Milling tool wear sample.
Tool blade image: 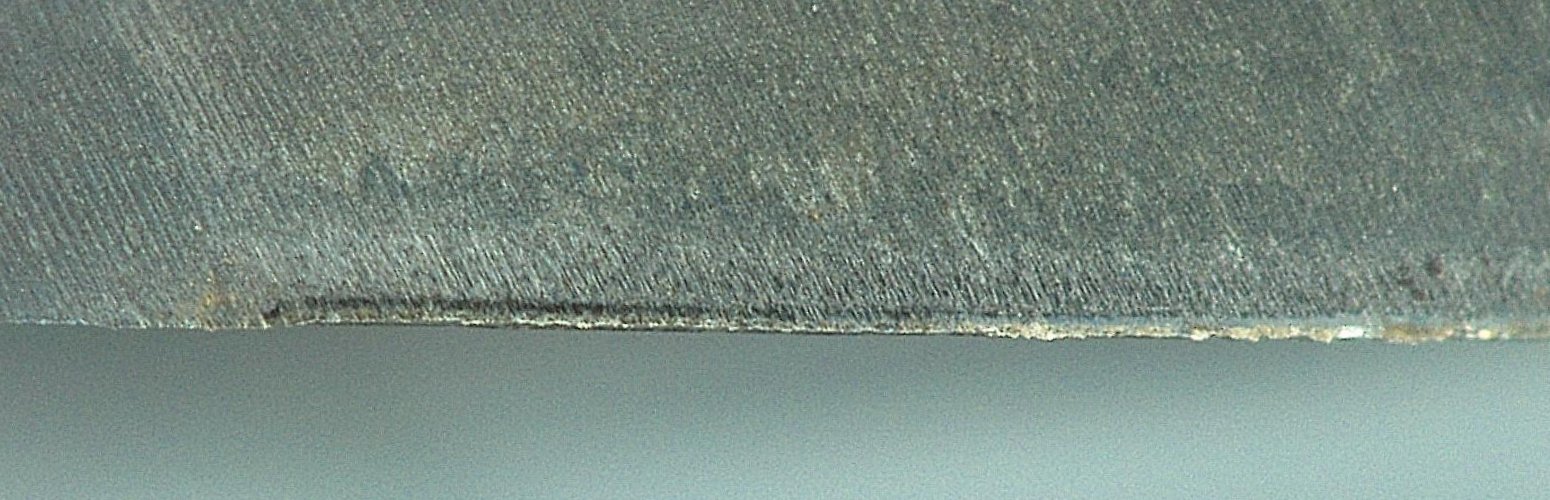
Chip image: 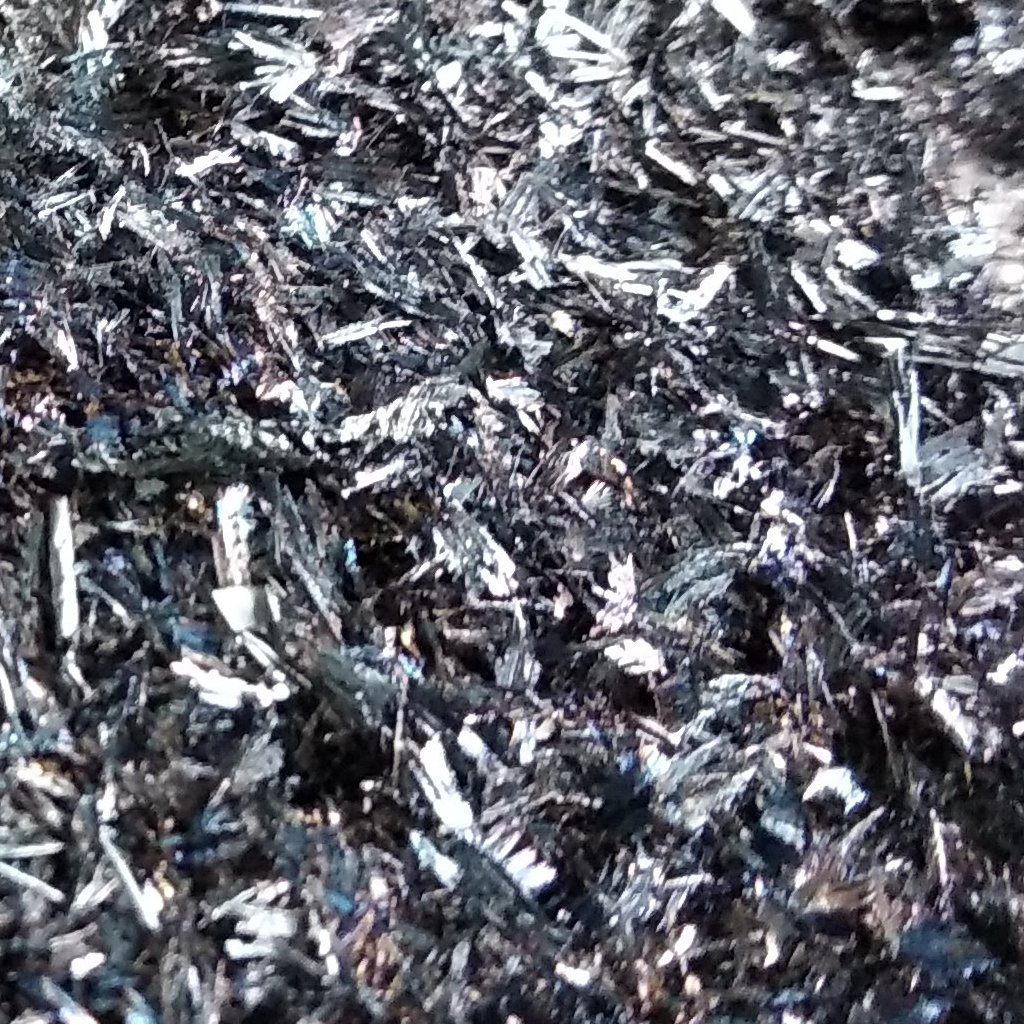
Workpiece image: 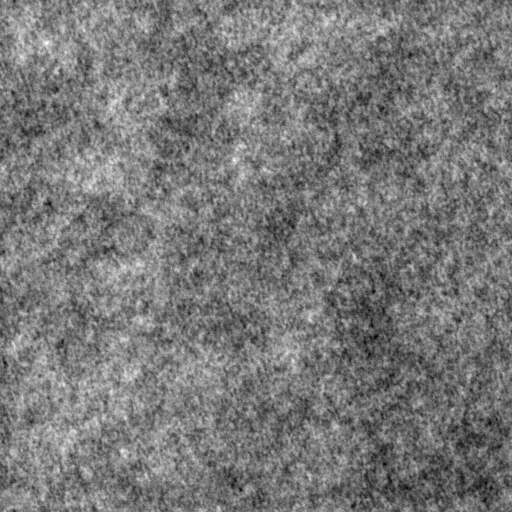
Tool wear state: dulled
Gaps: 8.4
Flank wear: 120.16
Overhang: 14.27
Force-signal Mel-spectrograms (X, Y, Z axes): 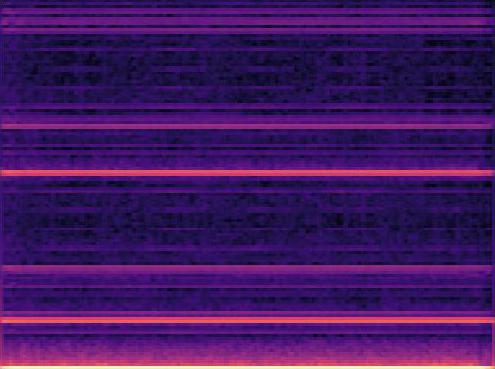 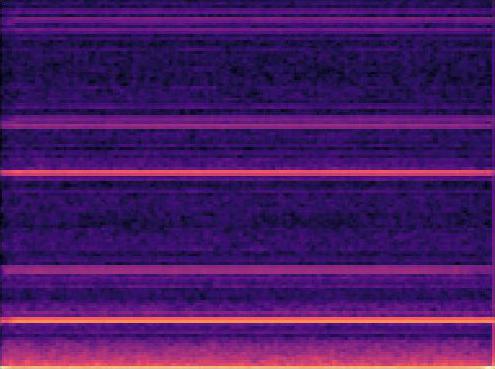 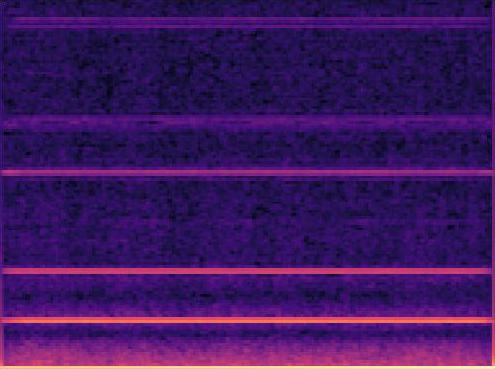
Force-signal scalograms (X, Y, Z axes): 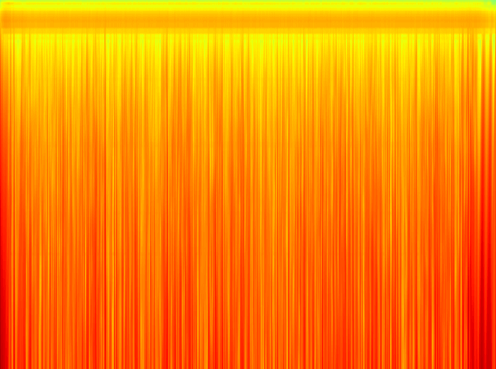 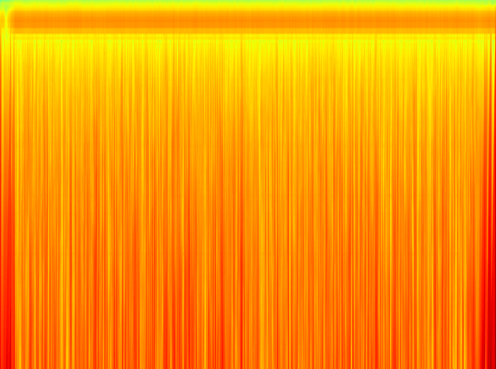 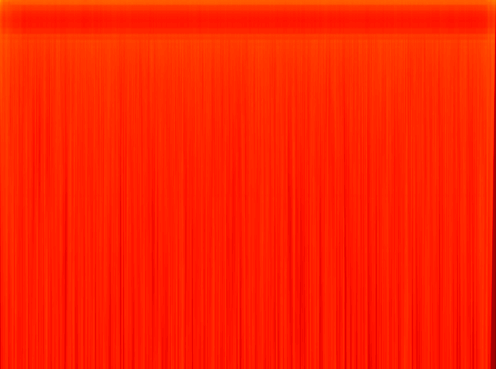
Force phase: accelerated_severe_wear